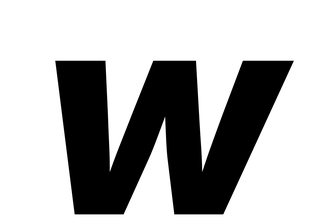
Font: Inter-Italic_ExtraBold_Italic